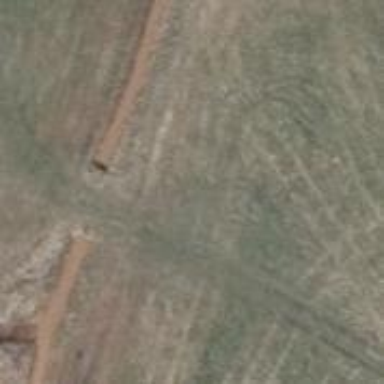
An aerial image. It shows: Grassy track crossing bridge. The track has grade5 tracktype.